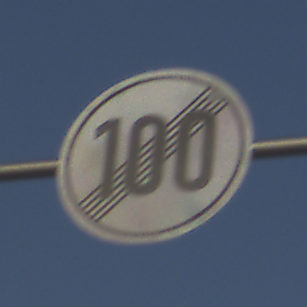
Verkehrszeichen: EndeGeschwindigkeit100
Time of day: SunriseSunset
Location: Outdoor (Urban)
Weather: Clear
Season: NotSpecified
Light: Natural